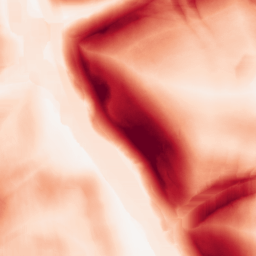
Category: morphological
Decomposition family: morphological_square
Decomposition parameters: operation: gradient
size: 20
Upsampling method: quartic
Upsampling parameters: scale: 4
Upsampling scale: 4